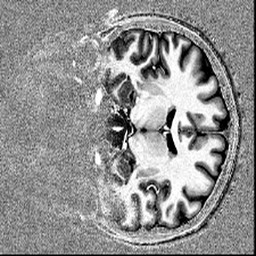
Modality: T1w
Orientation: coronal
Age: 29
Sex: male